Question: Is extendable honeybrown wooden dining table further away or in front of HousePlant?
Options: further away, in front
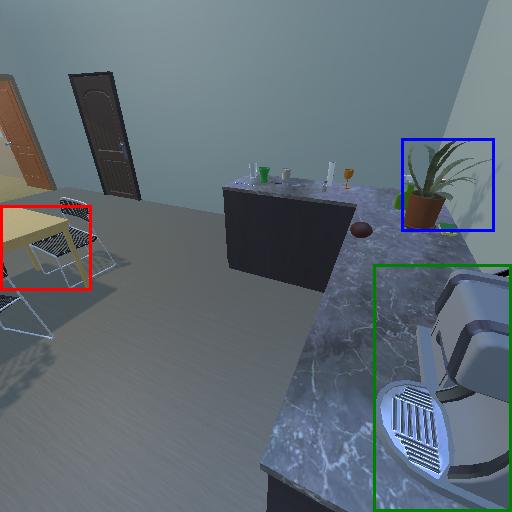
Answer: further away